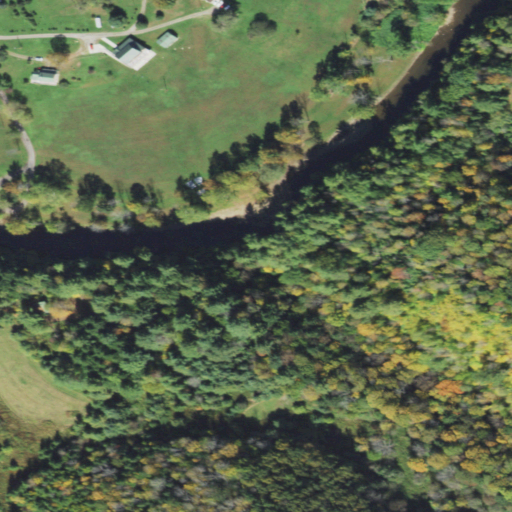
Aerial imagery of valley in Pennsylvania named Benaur Hollow containing mixed forest, pasture, evergreen forest, herbaceous wetlands, open development, deciduous forest, open water, and woody wetlands